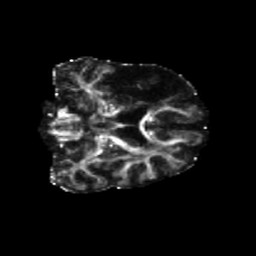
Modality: FA
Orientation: coronal
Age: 75
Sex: male
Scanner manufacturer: siemens
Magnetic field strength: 3 T
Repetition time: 5.47 s
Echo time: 0.0854 s